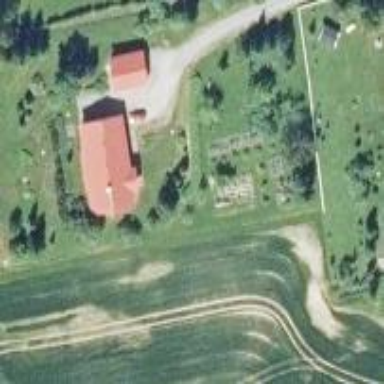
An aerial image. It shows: Farmyard area.